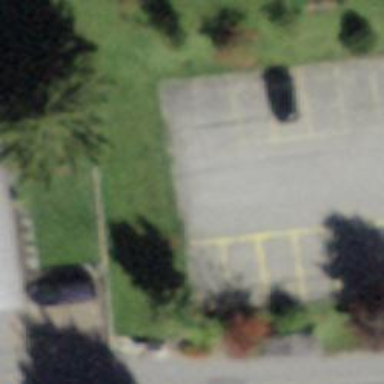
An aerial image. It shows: Parking aisle designated as service road.